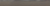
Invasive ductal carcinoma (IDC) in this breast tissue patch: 0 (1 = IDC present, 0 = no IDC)